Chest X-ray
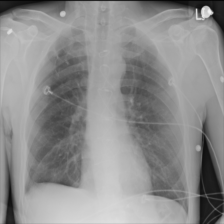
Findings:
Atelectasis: negative
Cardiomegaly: negative
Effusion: negative
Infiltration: negative
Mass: negative
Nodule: negative
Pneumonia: negative
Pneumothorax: negative
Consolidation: negative
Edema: negative
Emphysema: negative
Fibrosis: negative
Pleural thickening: negative
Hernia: negative